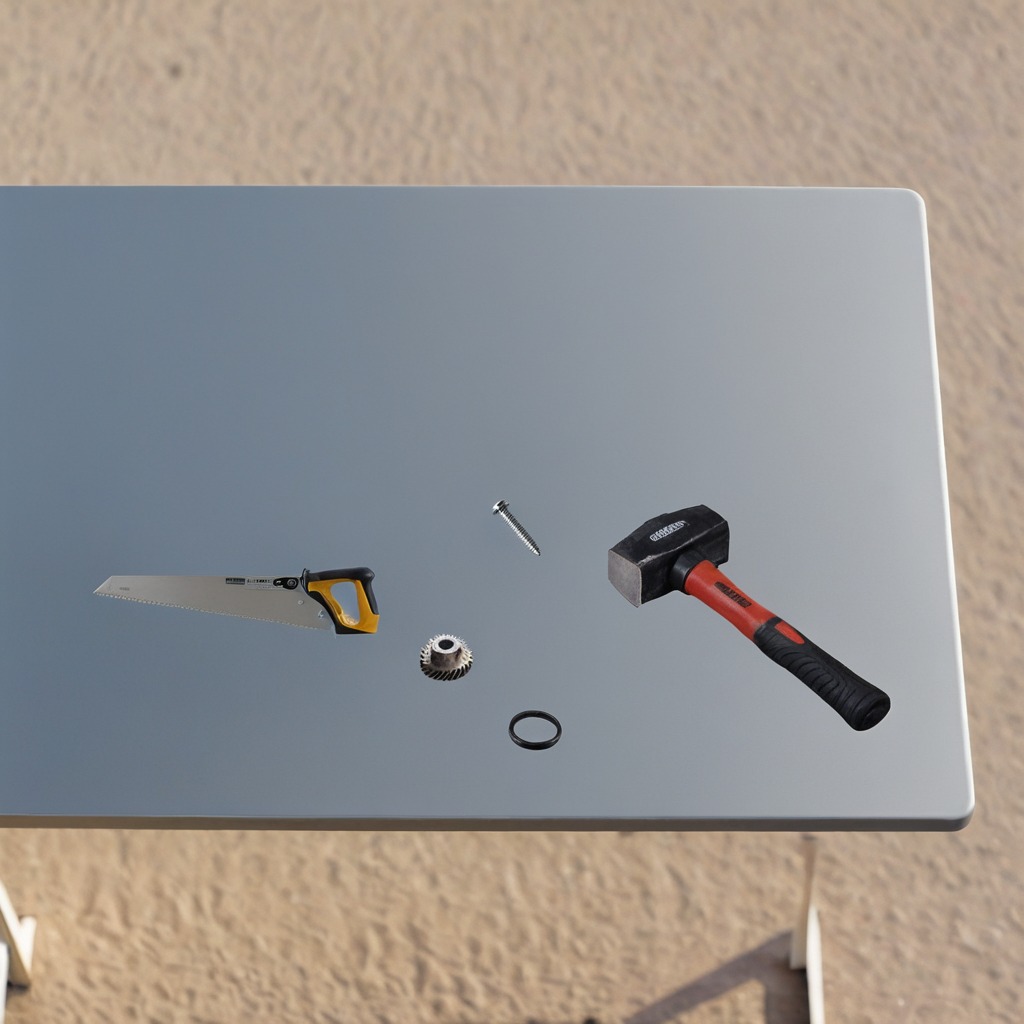
A rubber Oring, a steel gear with teeth, a hammer, a metal machine screw, and a handheld metal saw are lying on the utility table.